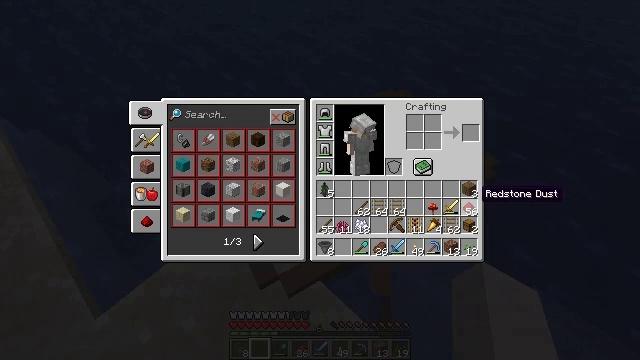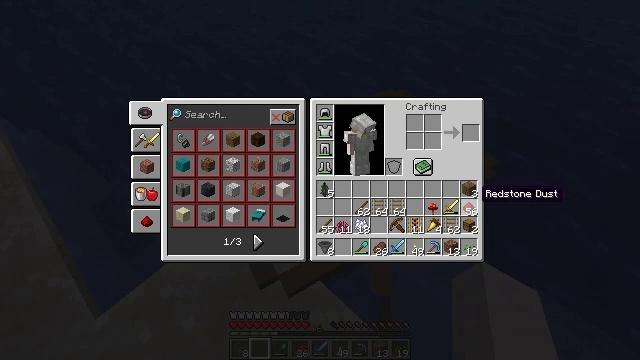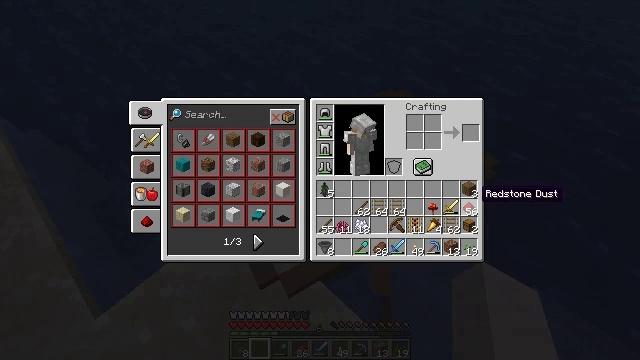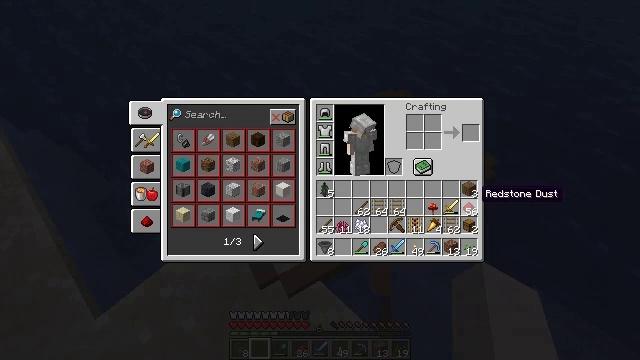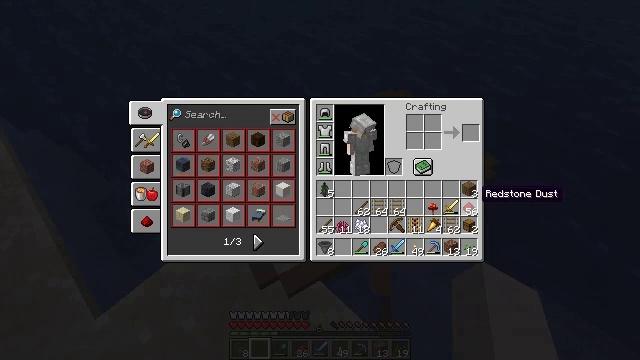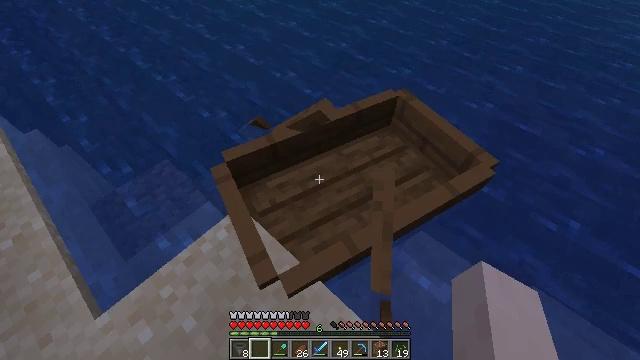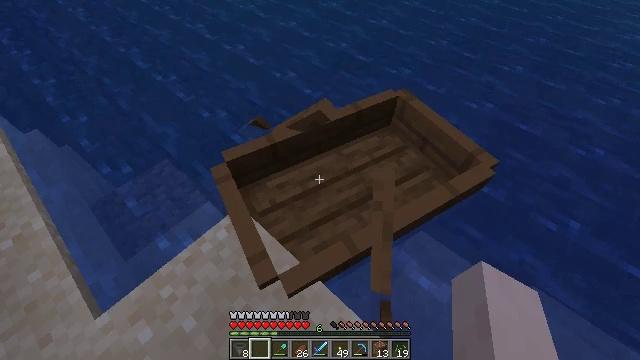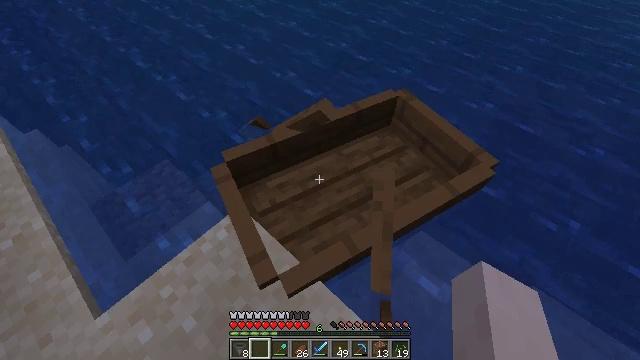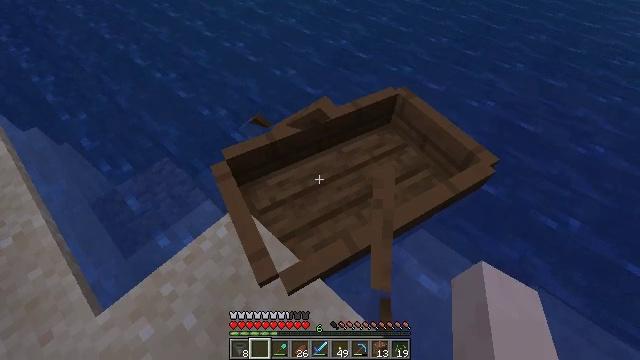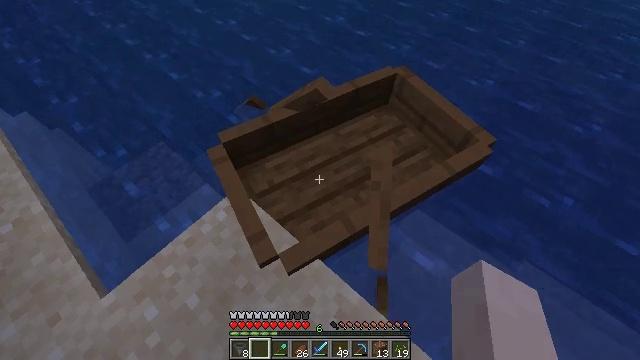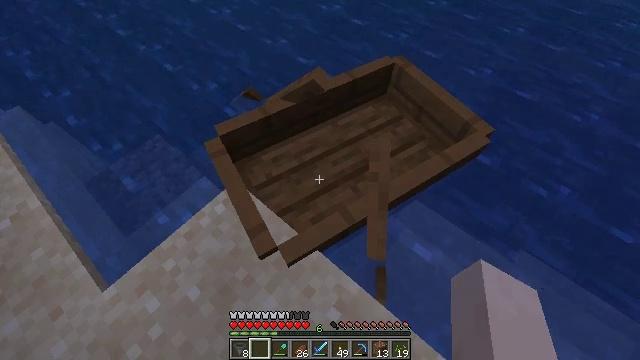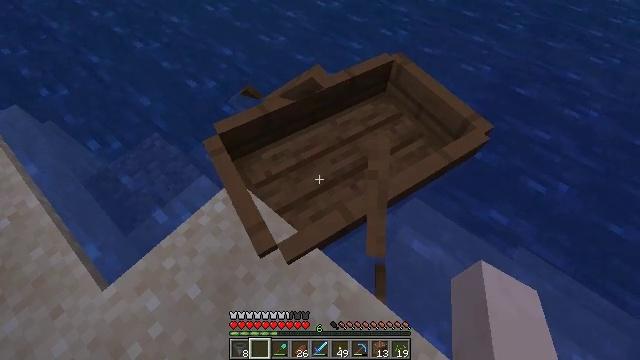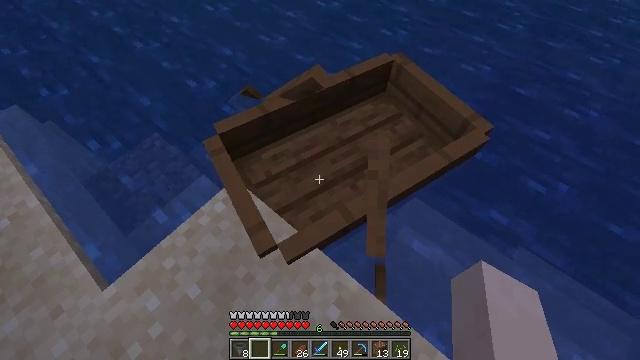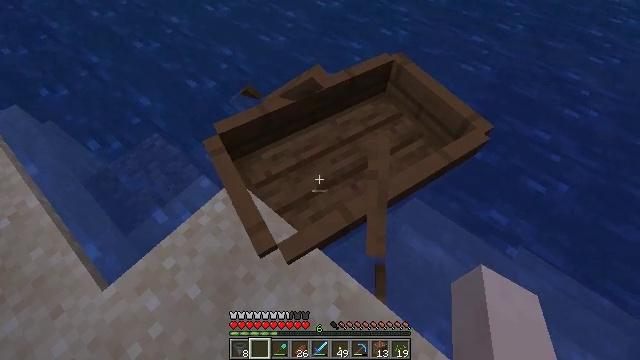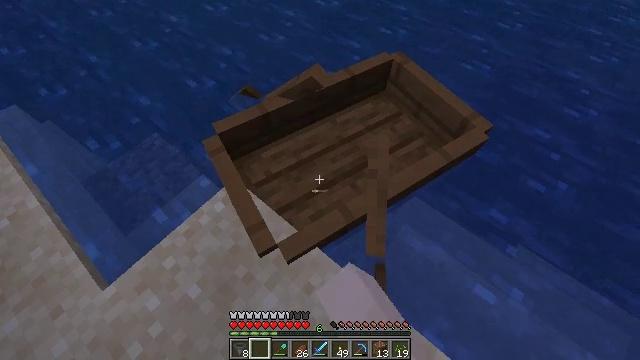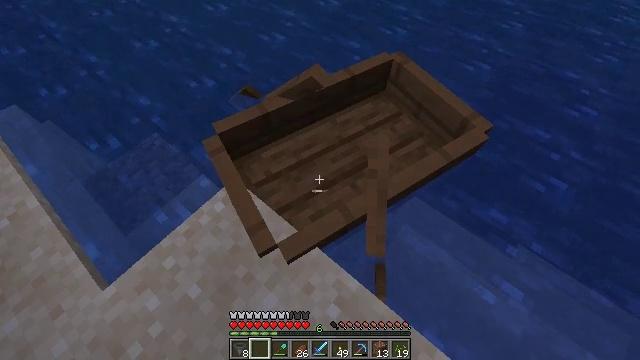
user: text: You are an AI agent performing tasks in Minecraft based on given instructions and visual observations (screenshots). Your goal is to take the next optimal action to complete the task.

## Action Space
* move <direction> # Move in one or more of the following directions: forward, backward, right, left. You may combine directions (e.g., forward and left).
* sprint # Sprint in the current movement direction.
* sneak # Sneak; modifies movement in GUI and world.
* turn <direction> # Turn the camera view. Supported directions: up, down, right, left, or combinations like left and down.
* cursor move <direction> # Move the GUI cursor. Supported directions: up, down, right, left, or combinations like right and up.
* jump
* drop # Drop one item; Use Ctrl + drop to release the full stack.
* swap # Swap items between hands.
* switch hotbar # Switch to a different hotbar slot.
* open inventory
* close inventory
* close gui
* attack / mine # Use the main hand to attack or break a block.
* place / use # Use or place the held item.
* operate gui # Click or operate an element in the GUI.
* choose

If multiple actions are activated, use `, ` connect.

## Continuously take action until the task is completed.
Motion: motion action
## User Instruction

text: Mine cactus from the desert.
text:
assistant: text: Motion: no_op
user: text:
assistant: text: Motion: no_op
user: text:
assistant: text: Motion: no_op
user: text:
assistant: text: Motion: no_op
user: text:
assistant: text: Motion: no_op
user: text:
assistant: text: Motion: no_op
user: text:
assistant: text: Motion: no_op
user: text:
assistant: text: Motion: no_op
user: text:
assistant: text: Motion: turn down
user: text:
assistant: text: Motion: turn down
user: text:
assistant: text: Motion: no_op
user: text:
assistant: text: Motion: no_op
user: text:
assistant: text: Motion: attack / mine
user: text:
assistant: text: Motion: attack / mine
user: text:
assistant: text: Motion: attack / mine
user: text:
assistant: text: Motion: attack / mine
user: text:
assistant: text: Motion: attack / mine
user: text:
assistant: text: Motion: attack / mine
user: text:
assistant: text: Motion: attack / mine
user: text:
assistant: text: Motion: attack / mine
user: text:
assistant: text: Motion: attack / mine
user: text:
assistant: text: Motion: attack / mine
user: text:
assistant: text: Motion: attack / mine
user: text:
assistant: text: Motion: attack / mine
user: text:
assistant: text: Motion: attack / mine
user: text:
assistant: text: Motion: no_op
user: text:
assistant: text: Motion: attack / mine
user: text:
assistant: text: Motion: move forward, attack / mine
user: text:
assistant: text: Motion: move forward, attack / mine
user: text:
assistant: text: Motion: attack / mine